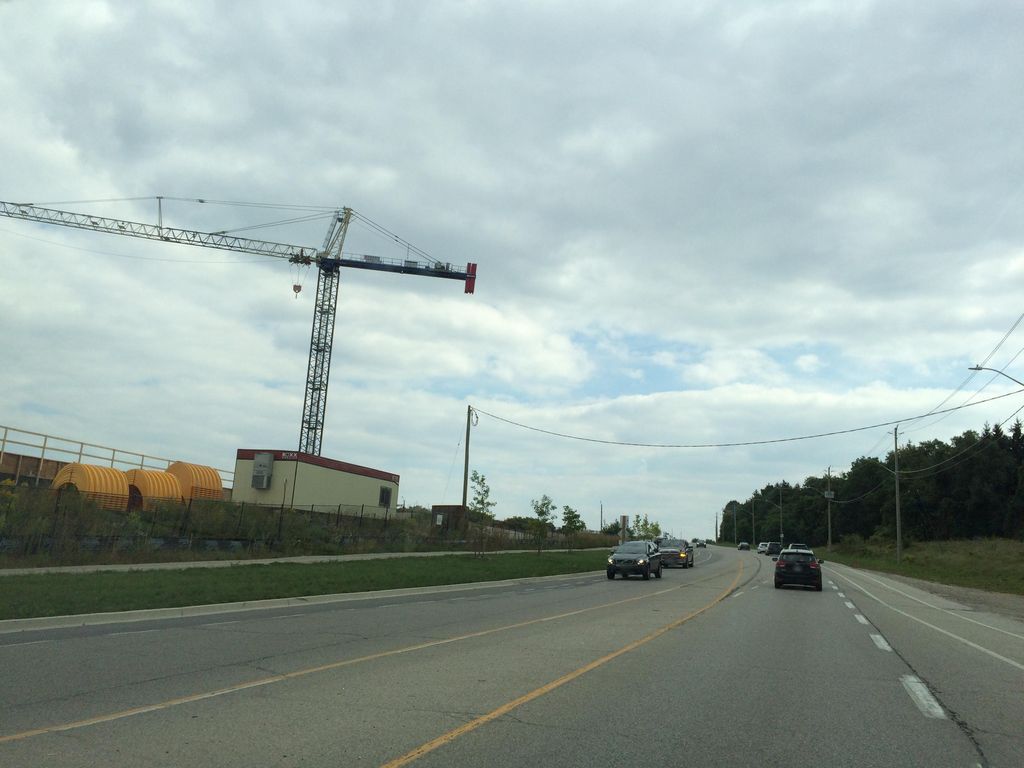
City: kitchener-waterloo